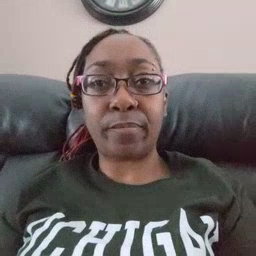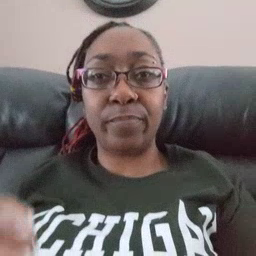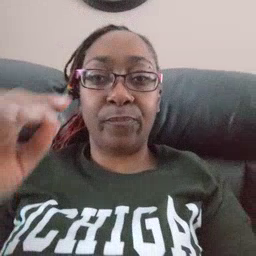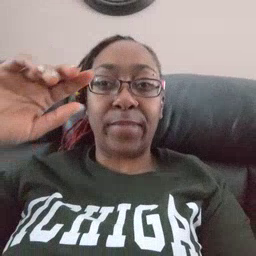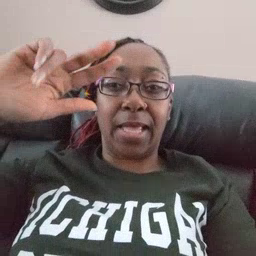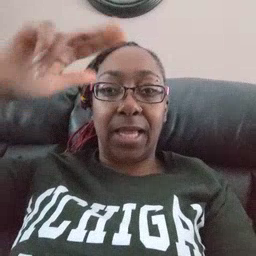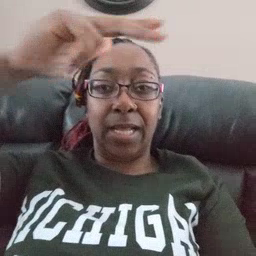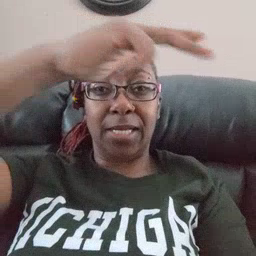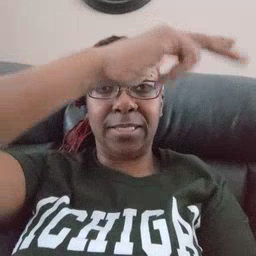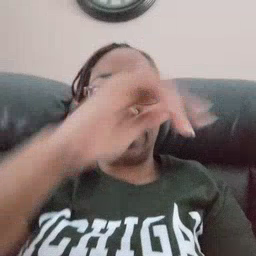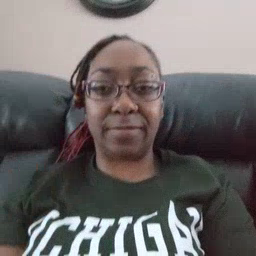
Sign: helicopter